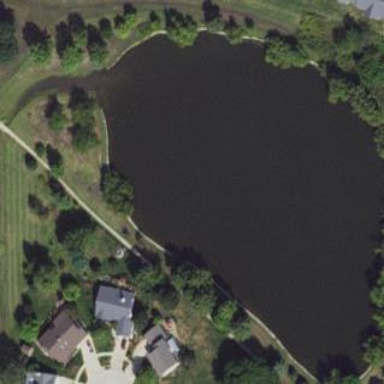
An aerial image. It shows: Serene pond surrounded by nature.